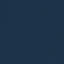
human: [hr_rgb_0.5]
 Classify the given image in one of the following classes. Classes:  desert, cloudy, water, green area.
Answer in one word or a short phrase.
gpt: water